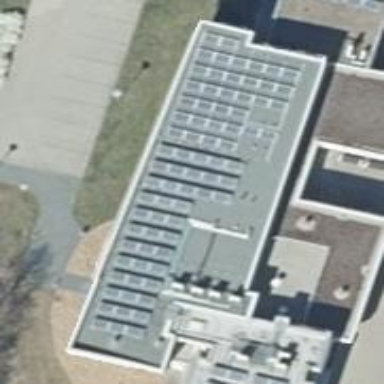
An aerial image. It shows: Small solar photovoltaic panel generator is producing electricity.